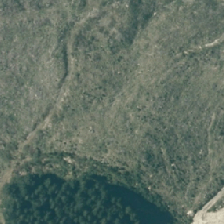
Land cover: harvested_forest